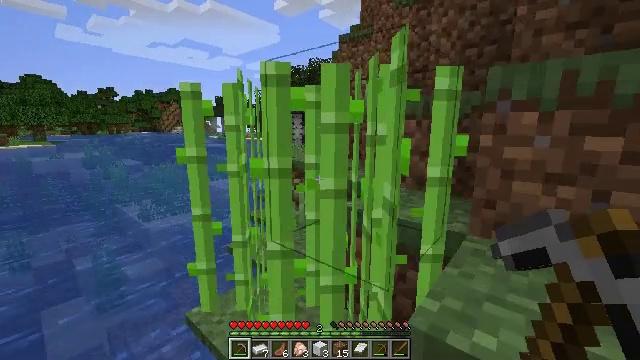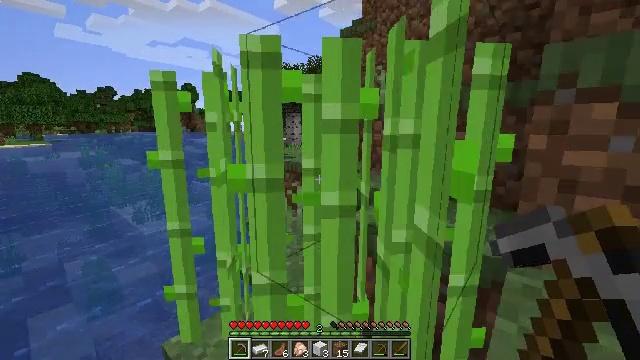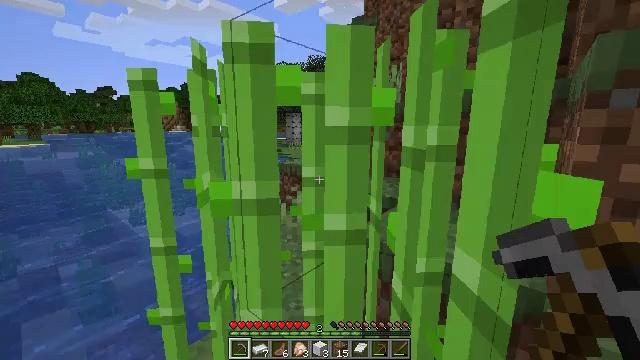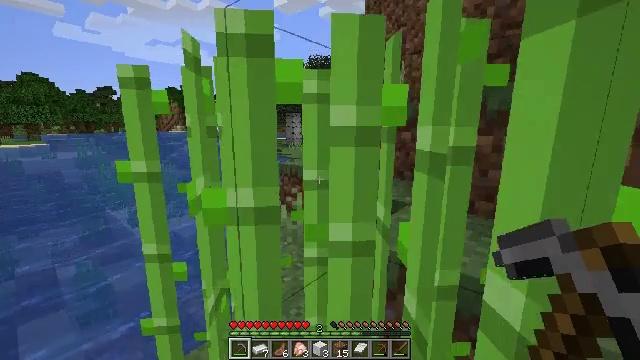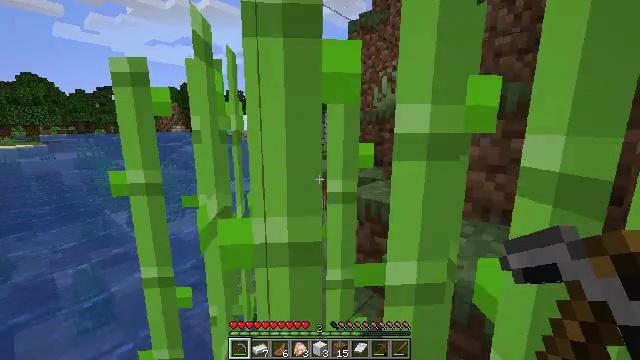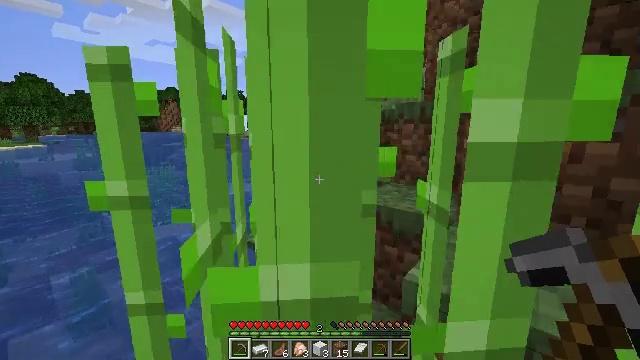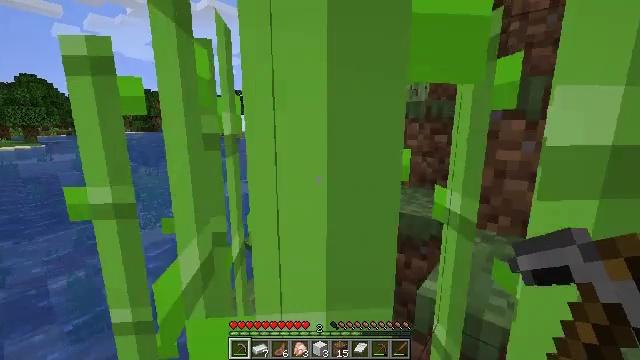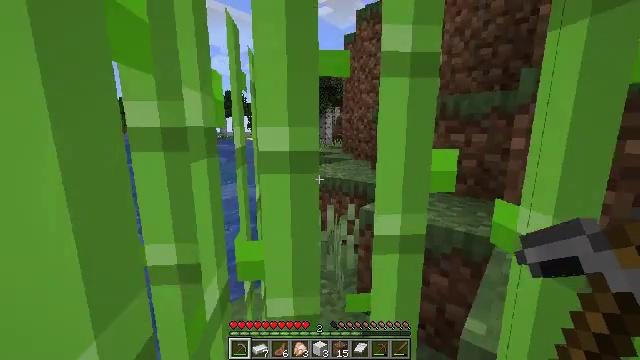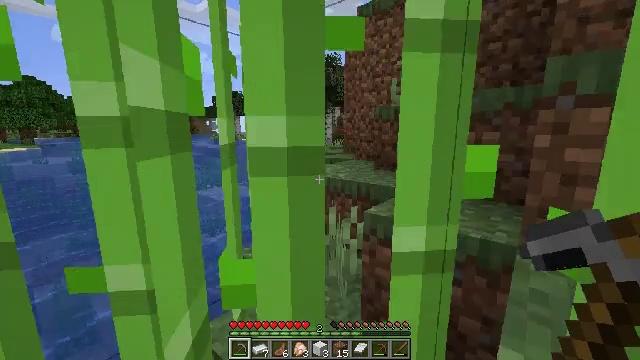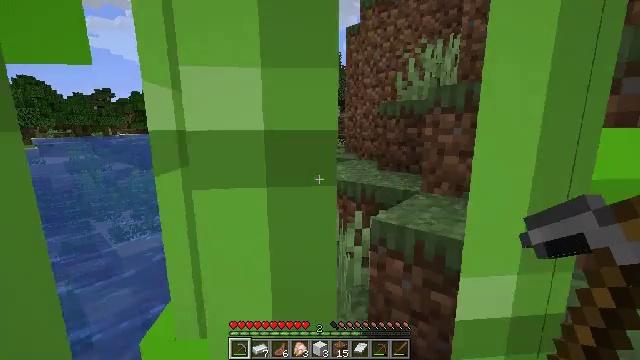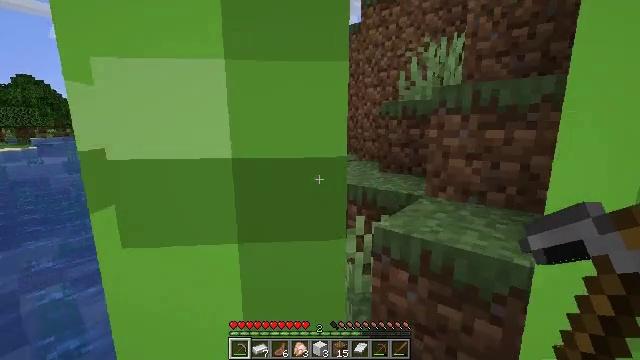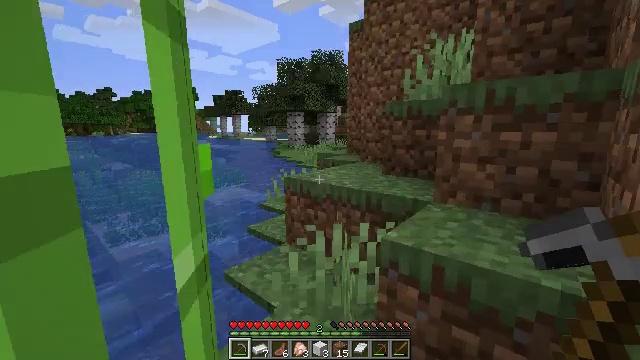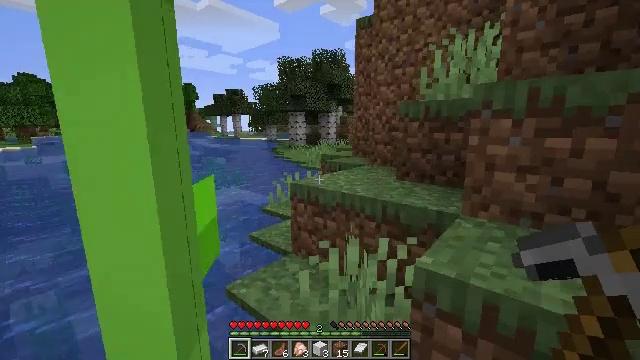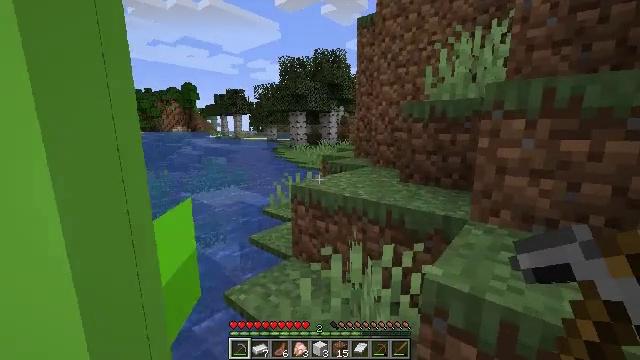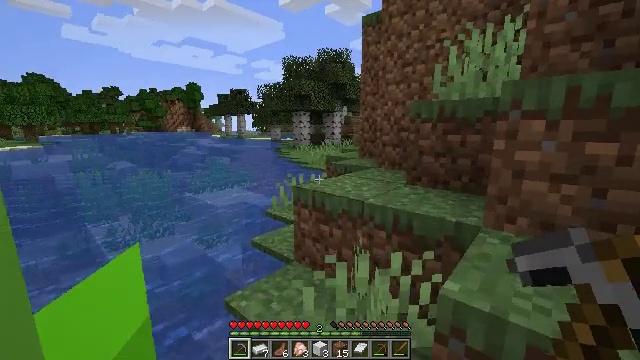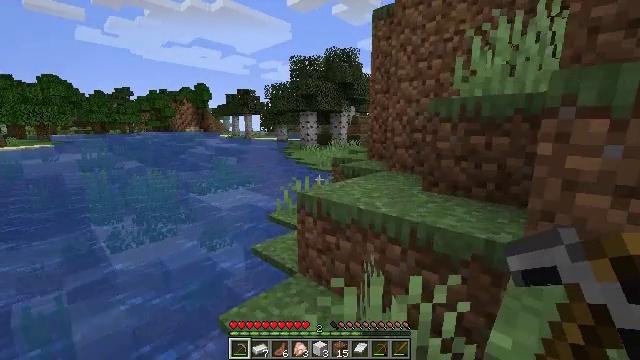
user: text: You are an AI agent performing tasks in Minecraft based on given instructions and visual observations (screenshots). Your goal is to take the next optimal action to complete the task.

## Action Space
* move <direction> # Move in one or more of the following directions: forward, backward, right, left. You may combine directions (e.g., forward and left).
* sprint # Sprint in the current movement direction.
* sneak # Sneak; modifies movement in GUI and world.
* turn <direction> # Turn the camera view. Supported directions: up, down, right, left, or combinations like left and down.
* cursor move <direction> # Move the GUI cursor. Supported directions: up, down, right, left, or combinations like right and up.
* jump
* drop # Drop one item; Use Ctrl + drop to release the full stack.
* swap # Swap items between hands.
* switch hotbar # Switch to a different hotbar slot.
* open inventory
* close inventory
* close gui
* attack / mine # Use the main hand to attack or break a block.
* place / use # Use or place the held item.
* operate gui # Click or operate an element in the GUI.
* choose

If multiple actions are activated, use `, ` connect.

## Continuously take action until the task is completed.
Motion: motion action
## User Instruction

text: Attack the chest to pick it up.
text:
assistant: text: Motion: move forward
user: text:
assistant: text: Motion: move forward
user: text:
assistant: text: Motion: move forward
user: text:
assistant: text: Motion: move forward
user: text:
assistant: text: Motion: move forward
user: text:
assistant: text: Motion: move forward
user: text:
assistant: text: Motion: move forward
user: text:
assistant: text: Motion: move forward
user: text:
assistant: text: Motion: move forward
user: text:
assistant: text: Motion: move forward
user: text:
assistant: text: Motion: move forward
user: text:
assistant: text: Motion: move forward
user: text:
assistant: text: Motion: move forward
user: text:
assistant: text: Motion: move forward
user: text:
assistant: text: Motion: move forward, turn left
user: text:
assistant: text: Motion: move forward, turn left
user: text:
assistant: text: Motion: move forward
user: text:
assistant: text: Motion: move forward
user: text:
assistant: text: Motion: move forward, turn right
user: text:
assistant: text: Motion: move forward, turn right
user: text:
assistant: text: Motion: move forward, turn right
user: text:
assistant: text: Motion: move forward, turn right
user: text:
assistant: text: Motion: move forward, turn right, jump
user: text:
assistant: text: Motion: move forward, jump
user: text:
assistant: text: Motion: move forward, jump
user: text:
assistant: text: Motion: move forward
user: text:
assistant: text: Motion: move forward, turn left
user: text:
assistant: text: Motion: move forward, turn left
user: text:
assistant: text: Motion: move forward, turn left
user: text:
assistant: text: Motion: move forward